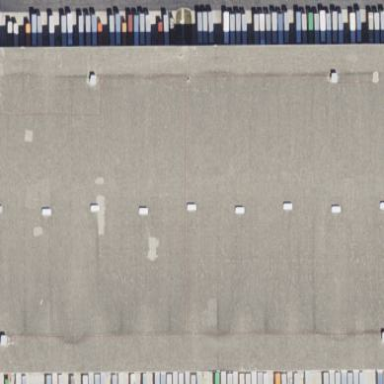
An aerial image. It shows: Warehouse.